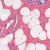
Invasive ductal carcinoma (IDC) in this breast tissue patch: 0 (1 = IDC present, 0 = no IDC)